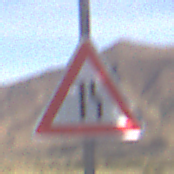
Verkehrszeichen: EinseitigVerengteFahrbahnRechts
Umgebung: Outdoor, Nature
Tageszeit: MorningAfternoon
Wetter: PartlyCloudy
Licht: Natural
Jahreszeit: NotSpecified
Kontrast: HighContrast